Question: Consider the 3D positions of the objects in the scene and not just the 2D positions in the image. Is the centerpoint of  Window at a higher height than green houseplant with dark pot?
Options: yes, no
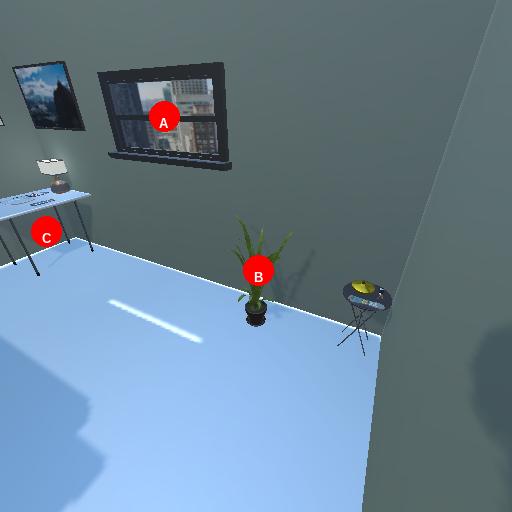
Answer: yes